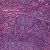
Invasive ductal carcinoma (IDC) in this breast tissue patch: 1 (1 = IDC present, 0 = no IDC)